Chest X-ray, AP view. Patient: 15 years old, sex M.
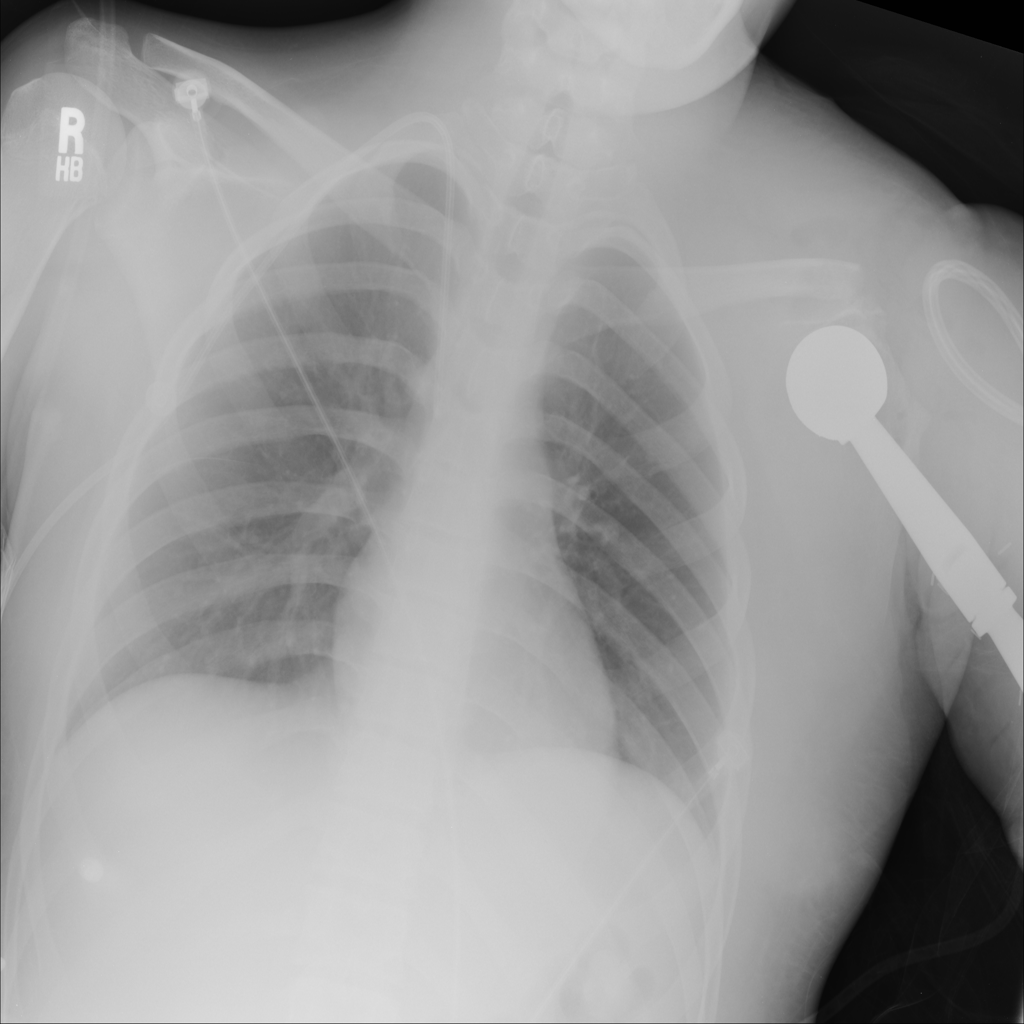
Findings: No Finding